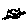
Label: cat